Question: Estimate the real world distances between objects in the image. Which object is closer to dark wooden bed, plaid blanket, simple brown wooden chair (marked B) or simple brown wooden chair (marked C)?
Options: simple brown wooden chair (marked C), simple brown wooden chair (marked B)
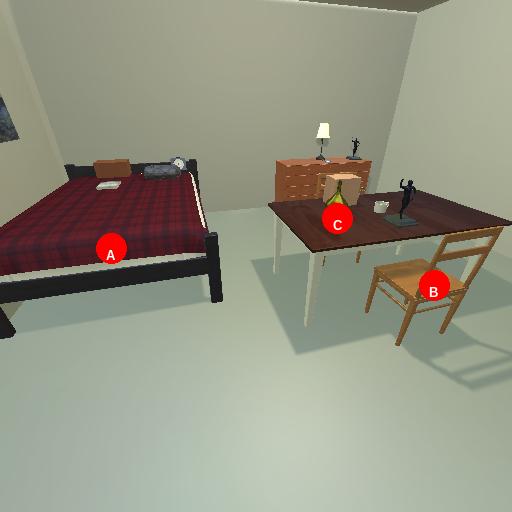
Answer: simple brown wooden chair (marked C)